Field crop: maize
Growth stage: 2
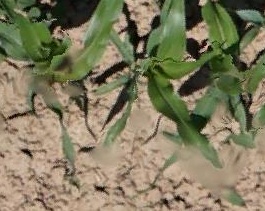
Species: maize